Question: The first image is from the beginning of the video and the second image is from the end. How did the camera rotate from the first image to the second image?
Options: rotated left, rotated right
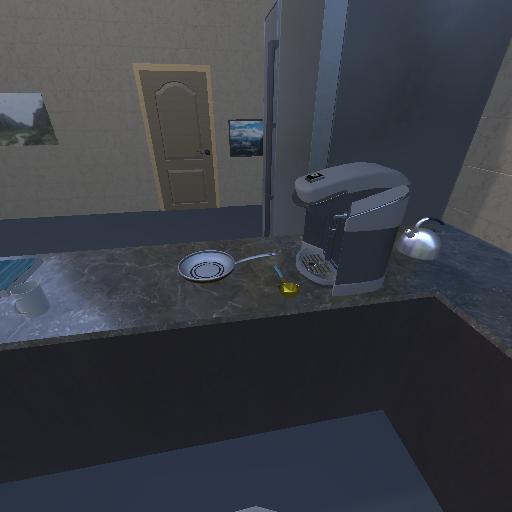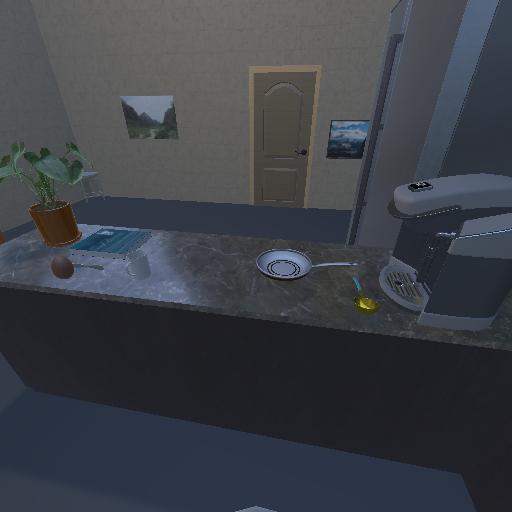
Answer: rotated left